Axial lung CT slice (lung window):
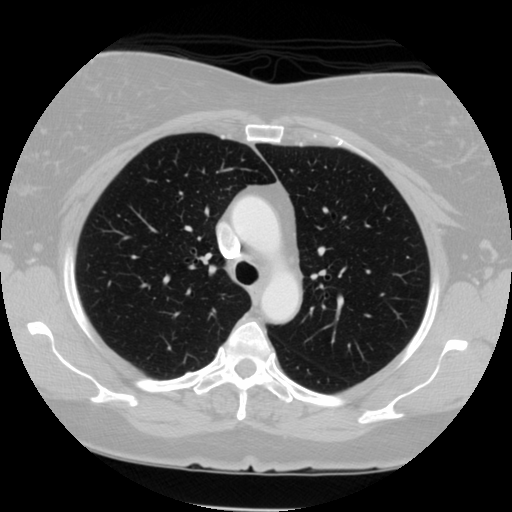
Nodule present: no